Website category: movie
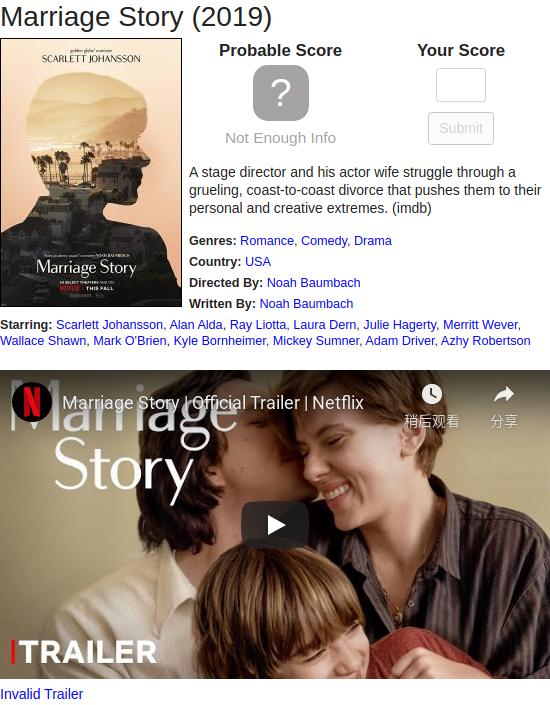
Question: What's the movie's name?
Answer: Marriage Story

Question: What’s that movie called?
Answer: Marriage Story

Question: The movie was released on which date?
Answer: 2019

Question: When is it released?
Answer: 2019

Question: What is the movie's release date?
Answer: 2019

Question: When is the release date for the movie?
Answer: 2019

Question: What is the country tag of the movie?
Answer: USA

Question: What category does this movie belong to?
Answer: Romance

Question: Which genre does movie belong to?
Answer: Romance

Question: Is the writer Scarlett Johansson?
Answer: no

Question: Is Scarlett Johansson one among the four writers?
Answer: no

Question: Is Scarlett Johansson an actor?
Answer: yes

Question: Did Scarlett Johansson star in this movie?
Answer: yes

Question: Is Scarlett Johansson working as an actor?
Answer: yes

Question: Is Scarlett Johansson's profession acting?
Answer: yes

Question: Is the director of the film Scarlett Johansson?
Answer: no

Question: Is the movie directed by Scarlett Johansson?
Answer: no

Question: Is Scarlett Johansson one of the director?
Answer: no

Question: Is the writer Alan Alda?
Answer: no

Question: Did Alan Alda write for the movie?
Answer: no

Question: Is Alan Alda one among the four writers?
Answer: no

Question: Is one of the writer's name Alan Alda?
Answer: no

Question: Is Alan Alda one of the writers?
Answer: no

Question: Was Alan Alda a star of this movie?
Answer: yes

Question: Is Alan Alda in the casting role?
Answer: yes

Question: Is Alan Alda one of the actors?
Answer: yes

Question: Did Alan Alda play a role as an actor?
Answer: yes

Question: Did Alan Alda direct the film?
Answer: no

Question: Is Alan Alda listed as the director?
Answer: no

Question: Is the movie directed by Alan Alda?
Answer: no

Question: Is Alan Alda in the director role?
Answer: no

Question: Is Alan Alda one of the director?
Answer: no

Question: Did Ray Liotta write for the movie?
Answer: no

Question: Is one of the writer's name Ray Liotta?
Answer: no

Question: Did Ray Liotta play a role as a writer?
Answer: no

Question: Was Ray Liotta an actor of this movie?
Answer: yes

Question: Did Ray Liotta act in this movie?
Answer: yes

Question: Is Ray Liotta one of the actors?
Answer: yes

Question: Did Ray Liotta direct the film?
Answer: no

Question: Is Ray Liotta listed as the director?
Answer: no

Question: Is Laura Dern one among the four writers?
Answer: no

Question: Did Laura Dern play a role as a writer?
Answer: no

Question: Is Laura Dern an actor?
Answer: yes

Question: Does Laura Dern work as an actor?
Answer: yes

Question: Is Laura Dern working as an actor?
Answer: yes

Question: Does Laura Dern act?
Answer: yes

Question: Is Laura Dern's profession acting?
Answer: yes

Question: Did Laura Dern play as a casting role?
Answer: yes

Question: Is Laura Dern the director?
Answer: no

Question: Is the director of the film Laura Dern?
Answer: no

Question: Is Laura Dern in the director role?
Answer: no

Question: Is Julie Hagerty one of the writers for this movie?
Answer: no

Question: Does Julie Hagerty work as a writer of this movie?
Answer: no

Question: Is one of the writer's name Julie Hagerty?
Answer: no

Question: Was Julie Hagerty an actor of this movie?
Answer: yes

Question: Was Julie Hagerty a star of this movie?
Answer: yes

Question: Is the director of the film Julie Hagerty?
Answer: no

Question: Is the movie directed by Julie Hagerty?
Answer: no

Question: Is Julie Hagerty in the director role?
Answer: no

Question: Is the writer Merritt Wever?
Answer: no

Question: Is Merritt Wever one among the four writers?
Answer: no

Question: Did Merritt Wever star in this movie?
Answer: yes

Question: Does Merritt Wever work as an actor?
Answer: yes

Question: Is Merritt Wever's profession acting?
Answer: yes